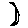
Label: moon